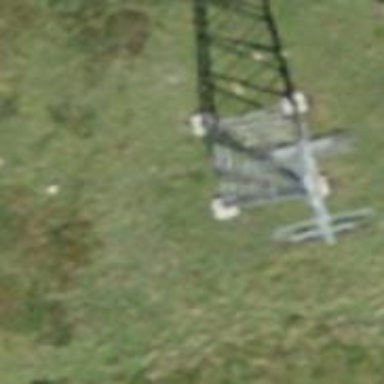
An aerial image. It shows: Pylon for aerialway.